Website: lowes
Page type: review-order
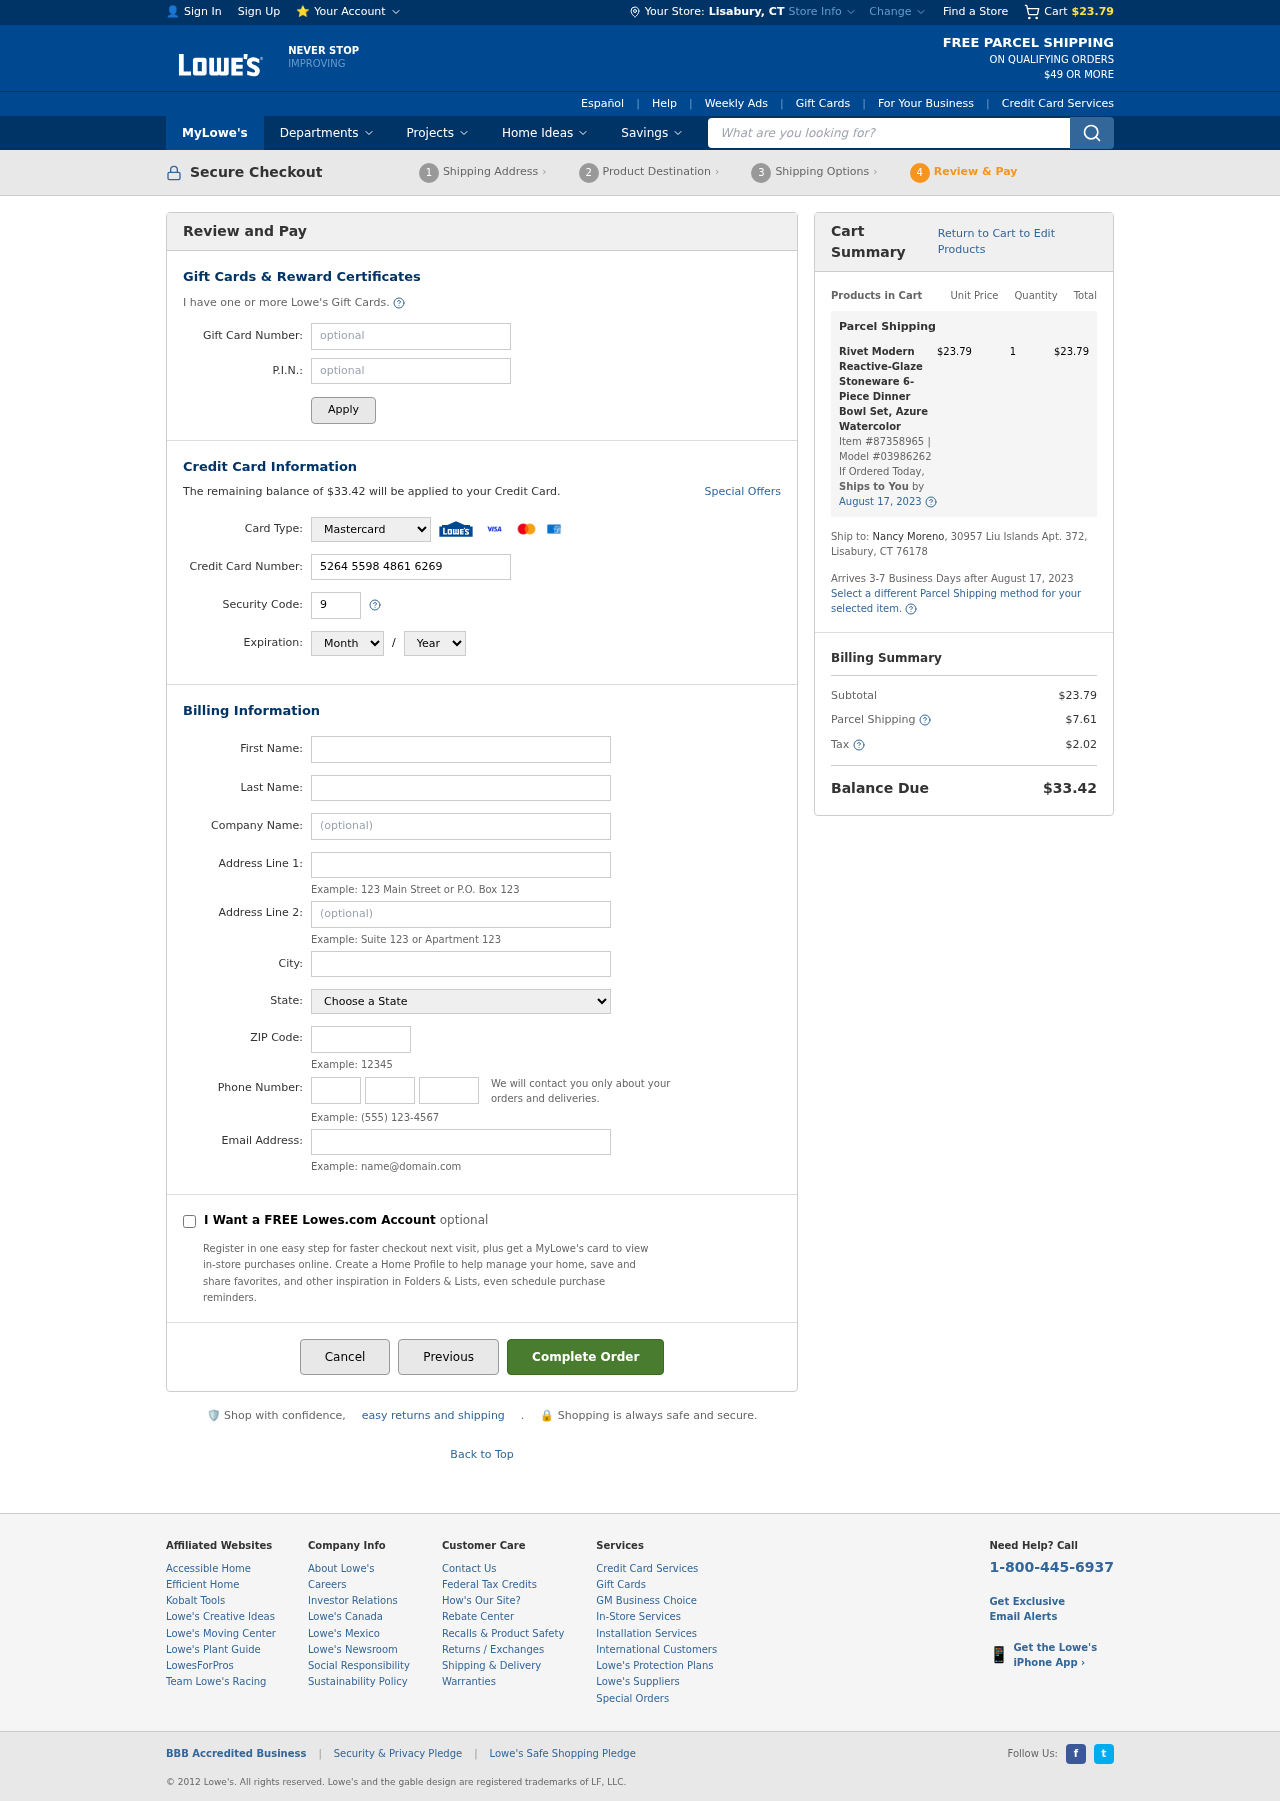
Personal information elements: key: PII_CARD_CVV
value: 923
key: PII_CARD_EXPIRY_MONTH
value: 01
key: PII_CARD_EXPIRY_YEAR
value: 26
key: PII_CARD_NUMBER
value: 5264 5598 4861 6269
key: PII_CARD_TYPE
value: Mastercard
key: PII_CITY
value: Lisabury
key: PII_CITY_STATE
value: Lisabury, CT
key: PII_EMAIL
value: nancy_moreno@yahoo.com
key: PII_FIRSTNAME
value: Nancy
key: PII_LASTNAME
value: Moreno
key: PII_PHONE_AREA
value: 309
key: PII_PHONE_PREFIX
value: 843
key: PII_PHONE_SUFFIX
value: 8331
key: PII_POSTCODE
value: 76178
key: PII_STATE
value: Connecticut
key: PII_STREET
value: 30957 Liu Islands Apt. 372
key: PII_STREET2
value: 30957 Liu Islands Apt. 372
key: PII_STREET2
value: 47576 Park Plain
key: PII_FULLNAME2
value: Nancy Moreno
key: PII_CITY_STATE_ZIP2
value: Lisabury, CT 76178
Product elements: key: PRODUCT1_NAME
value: Rivet Modern Reactive-Glaze Stoneware 6-Piece Dinner Bowl Set, Azure Watercolor
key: PRODUCT1_PRICE
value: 23.79
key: PRODUCT1_QUANTITY
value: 1
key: PRODUCT1_ITEM_NUMBER
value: Item #87358965
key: PRODUCT1_MODEL_NUMBER
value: Model #03986262
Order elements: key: ORDER_SUBTOTAL
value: $23.79
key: ORDER_BALANCE_DUE
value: $33.42
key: ORDER_SHIPPING_DATE
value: August 17, 2023
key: ORDER_ITEM_TOTAL
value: $23.79
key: ORDER_SHIPPING_DATE2
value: August 17, 2023
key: ORDER_SHIPPING_COST
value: $7.61
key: ORDER_TAX
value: $2.02
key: ORDER_TOTAL
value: $33.42
Search elements: key: HEADER_SEARCH
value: What are you looking for?